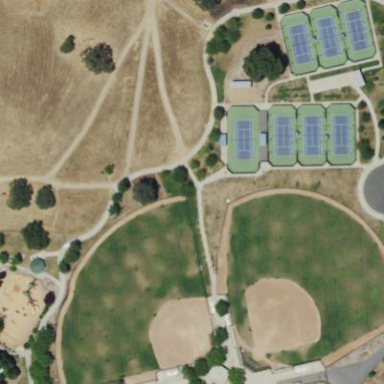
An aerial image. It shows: Baseball pitch for leisure land.